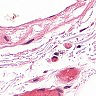
Metastatic tissue present: no